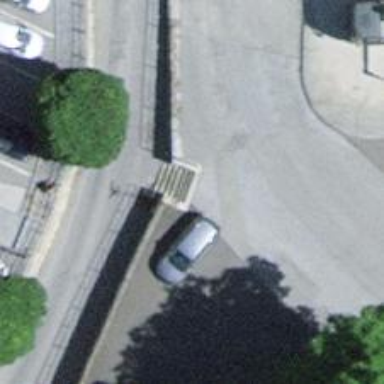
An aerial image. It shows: Concrete steps.